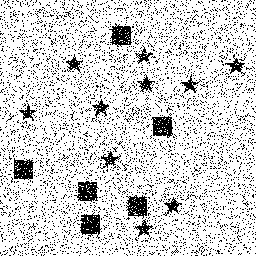
Squares: 6
Triangles: 0
Stars: 10
Total shapes: 16